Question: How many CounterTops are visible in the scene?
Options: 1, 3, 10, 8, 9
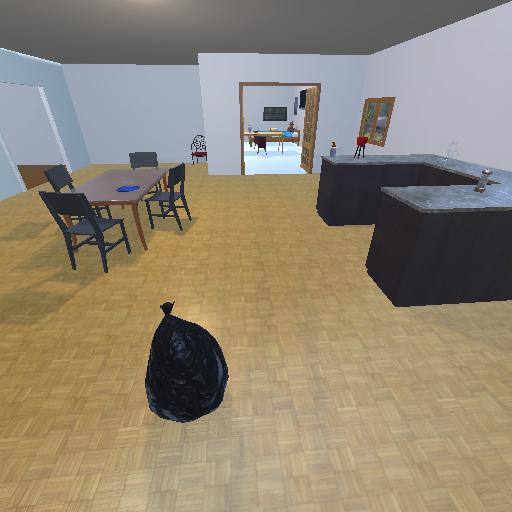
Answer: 1